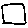
Label: square